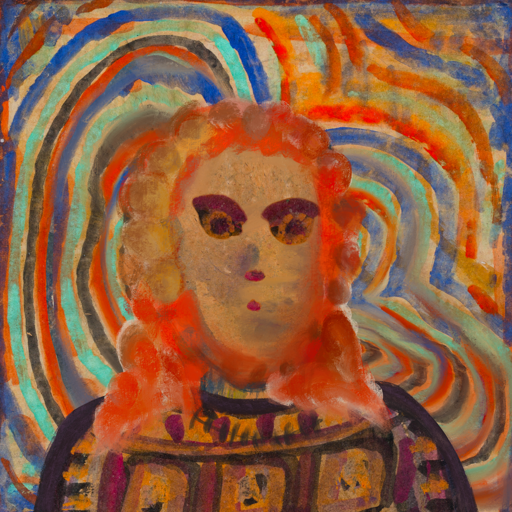
Background: Sisters, Head And Neck Front: In_The_Sun, Face Front: Doll, Bust: Doll, Hair Front: Rupkatha, Head Accessory: Blank, Second Necklace: Blank, Necklace: In_The_Sun, Baby: Blank